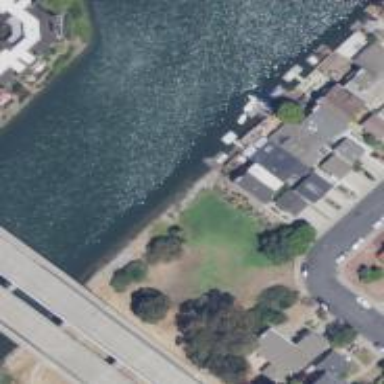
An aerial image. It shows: Dock by the waterway.